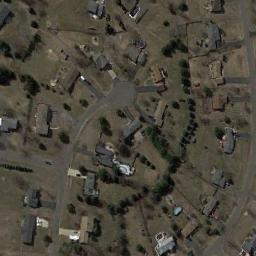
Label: medium_residential